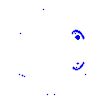
Particle: pion